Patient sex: M
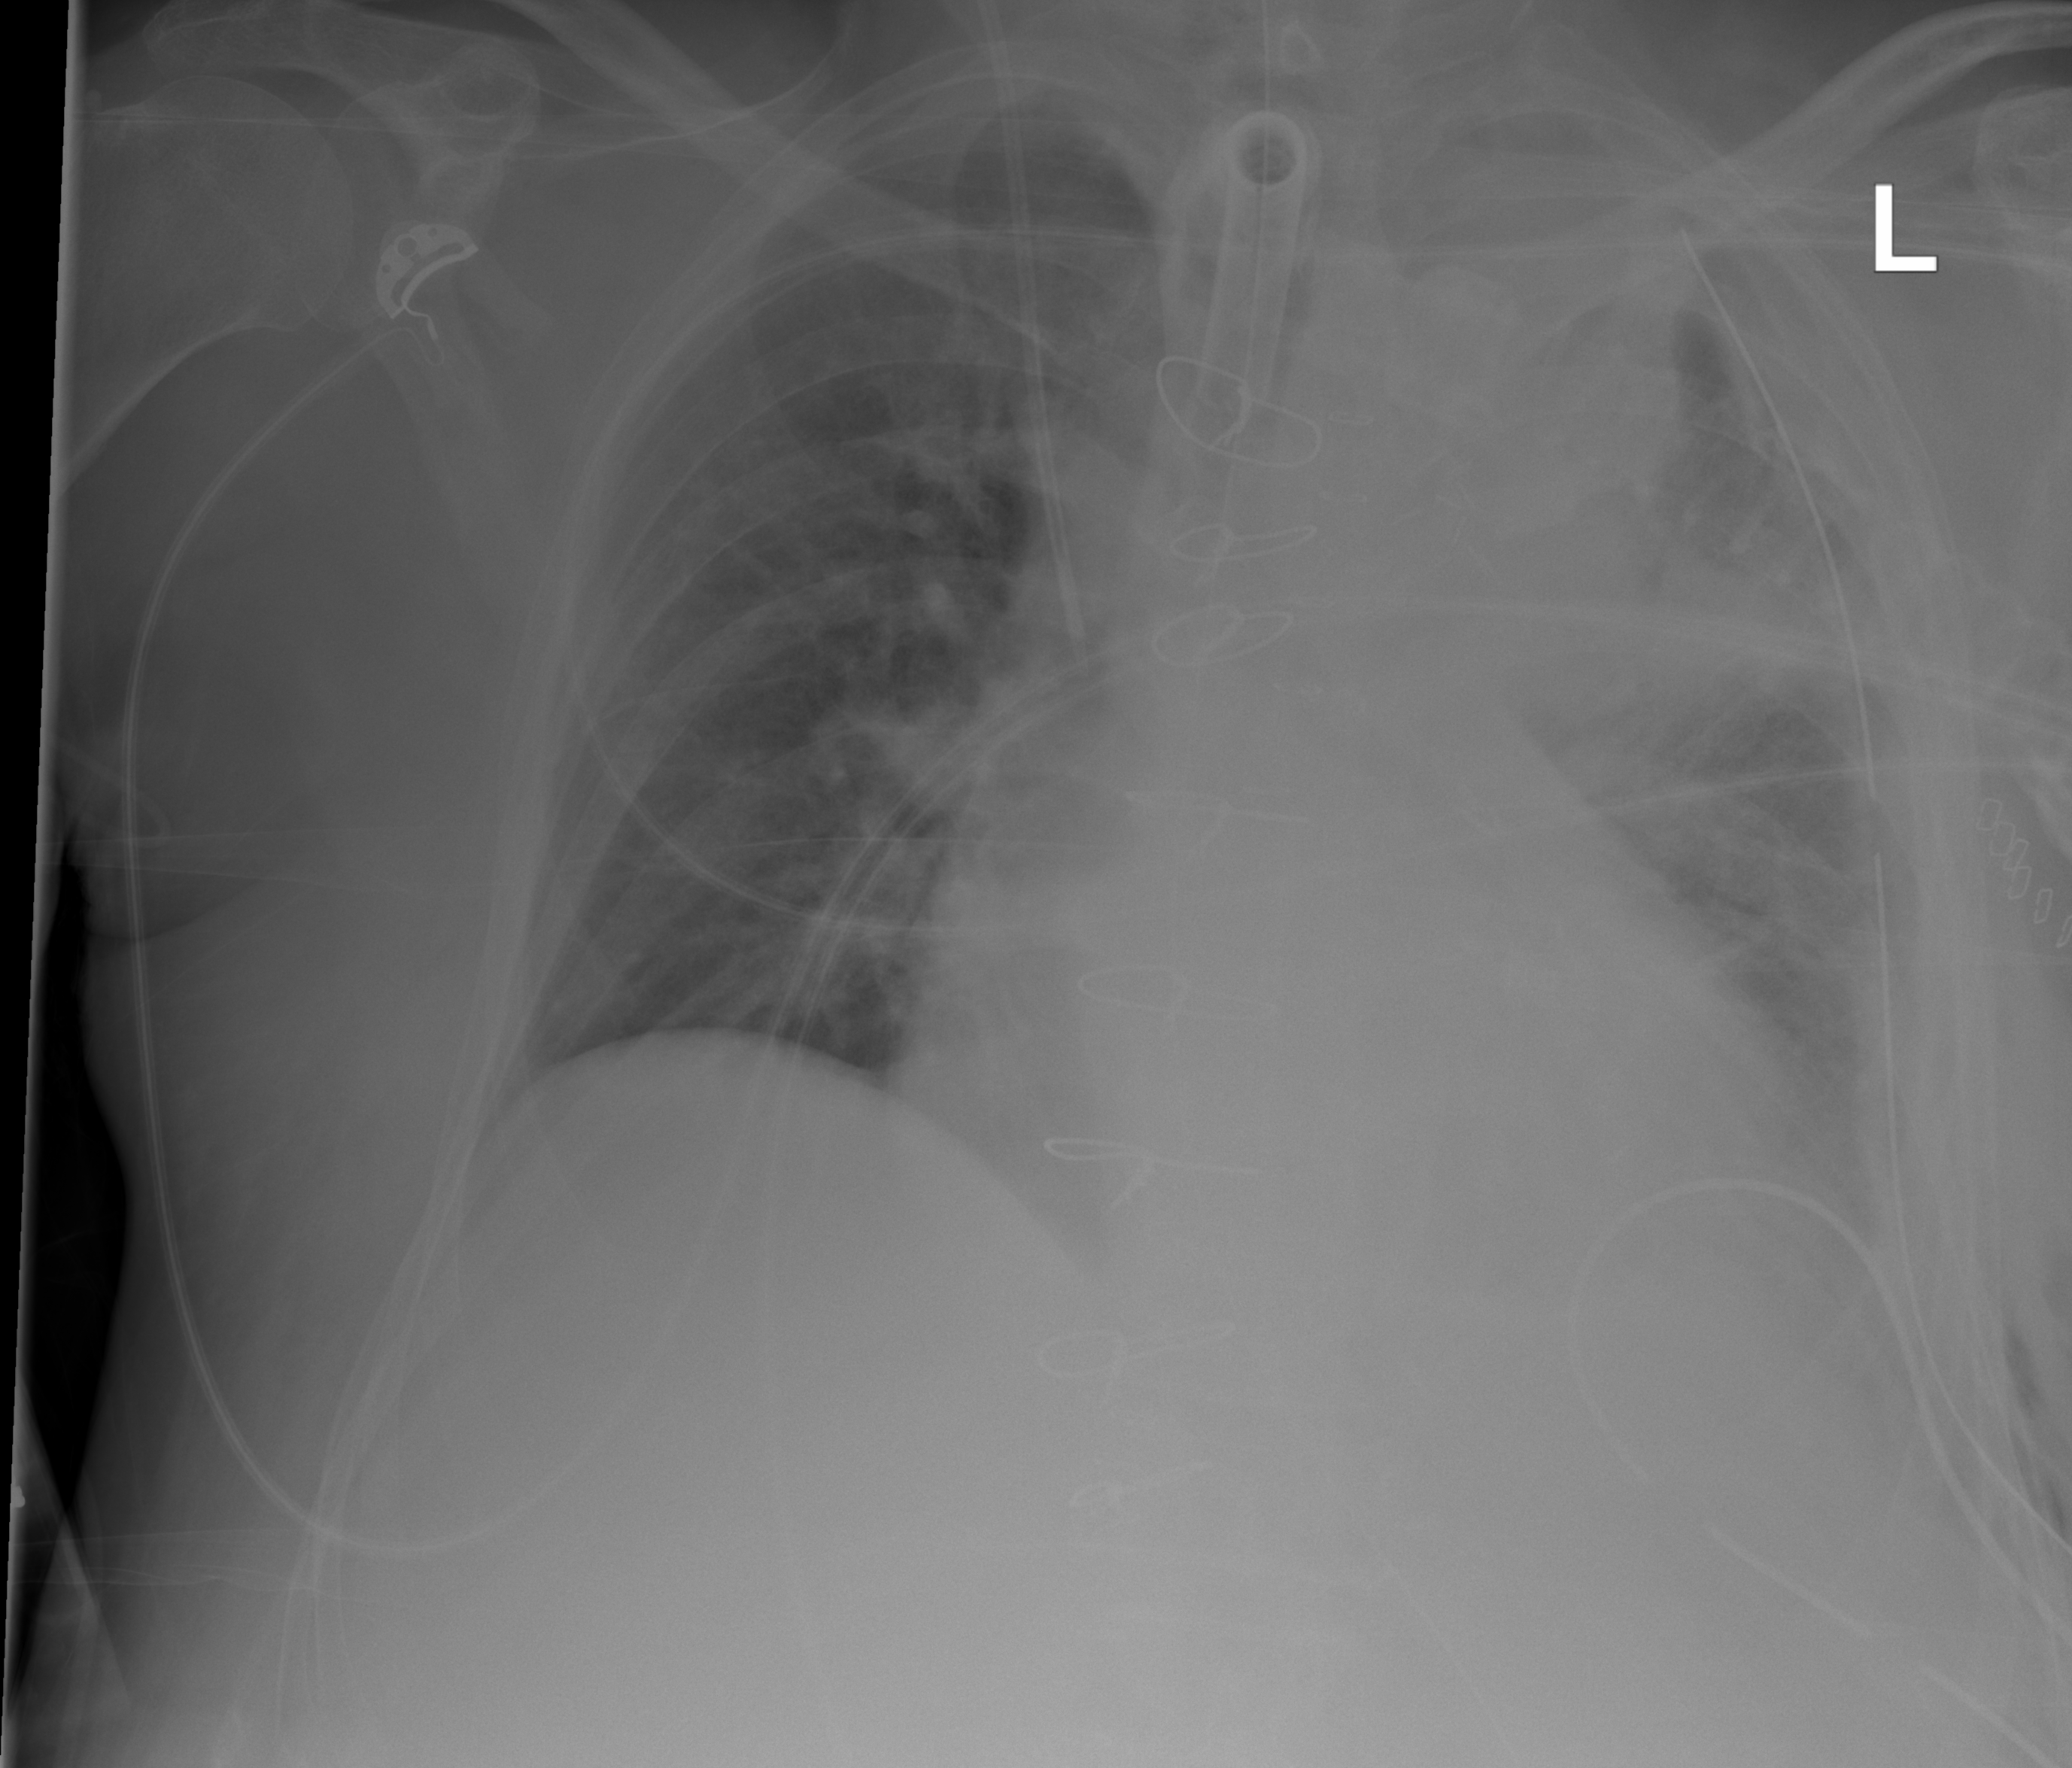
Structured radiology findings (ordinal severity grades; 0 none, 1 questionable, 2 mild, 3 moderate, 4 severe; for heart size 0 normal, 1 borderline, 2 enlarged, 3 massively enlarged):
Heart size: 2
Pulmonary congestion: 2
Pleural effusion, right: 0
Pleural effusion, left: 2
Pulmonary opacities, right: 0
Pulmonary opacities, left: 2
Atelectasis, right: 0
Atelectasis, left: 3